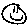
Label: smiley face